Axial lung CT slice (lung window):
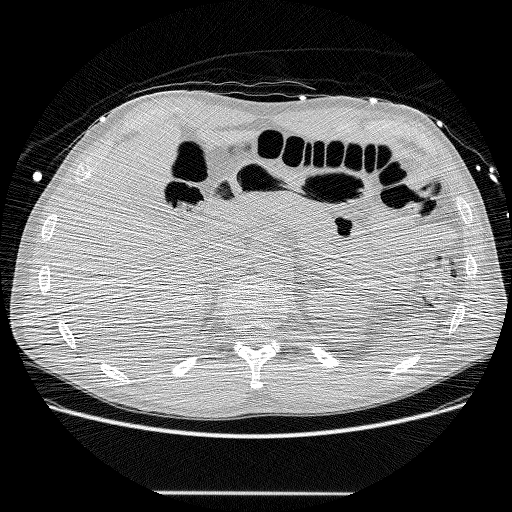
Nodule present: no